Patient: sex F, age 56
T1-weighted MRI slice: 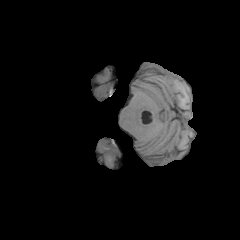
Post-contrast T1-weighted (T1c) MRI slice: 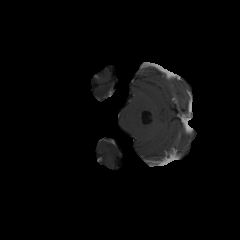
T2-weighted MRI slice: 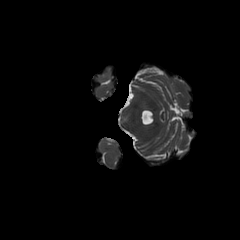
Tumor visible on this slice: no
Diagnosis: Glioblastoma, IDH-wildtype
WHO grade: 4